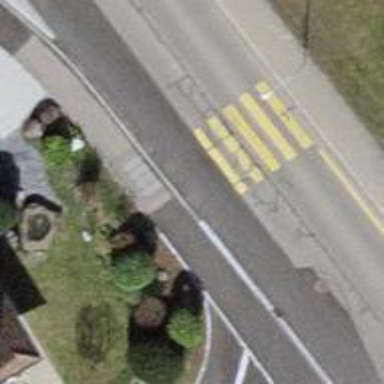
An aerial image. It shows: Marked crossing on footway.